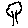
Label: tree